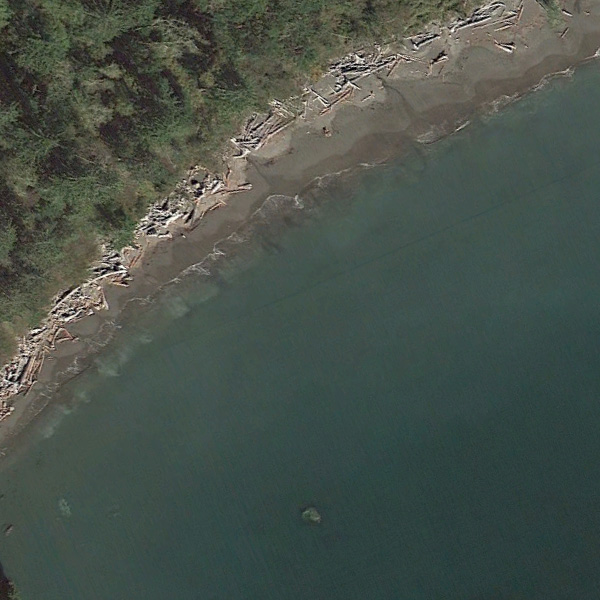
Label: Beach